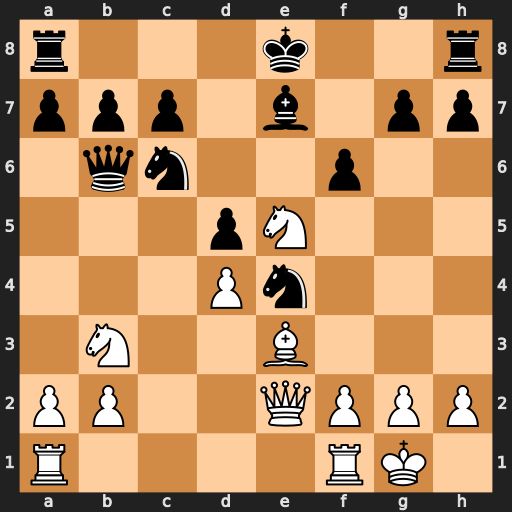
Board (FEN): r3k2r/ppp1b1pp/1qn2p2/3pN3/3Pn3/1N2B3/PP2QPPP/R4RK1
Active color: w
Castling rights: kq
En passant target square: -
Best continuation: Qh5+ g6 Nxg6 hxg6 Qxh8+